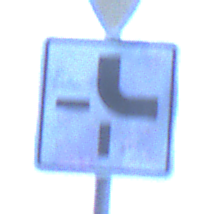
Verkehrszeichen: VerlaufVorfahrtsstrasse4
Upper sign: VorfahrtGewaehren
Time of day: Dawn
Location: Outdoor (Urban)
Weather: PartlyCloudy
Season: NotSpecified
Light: Natural